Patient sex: M
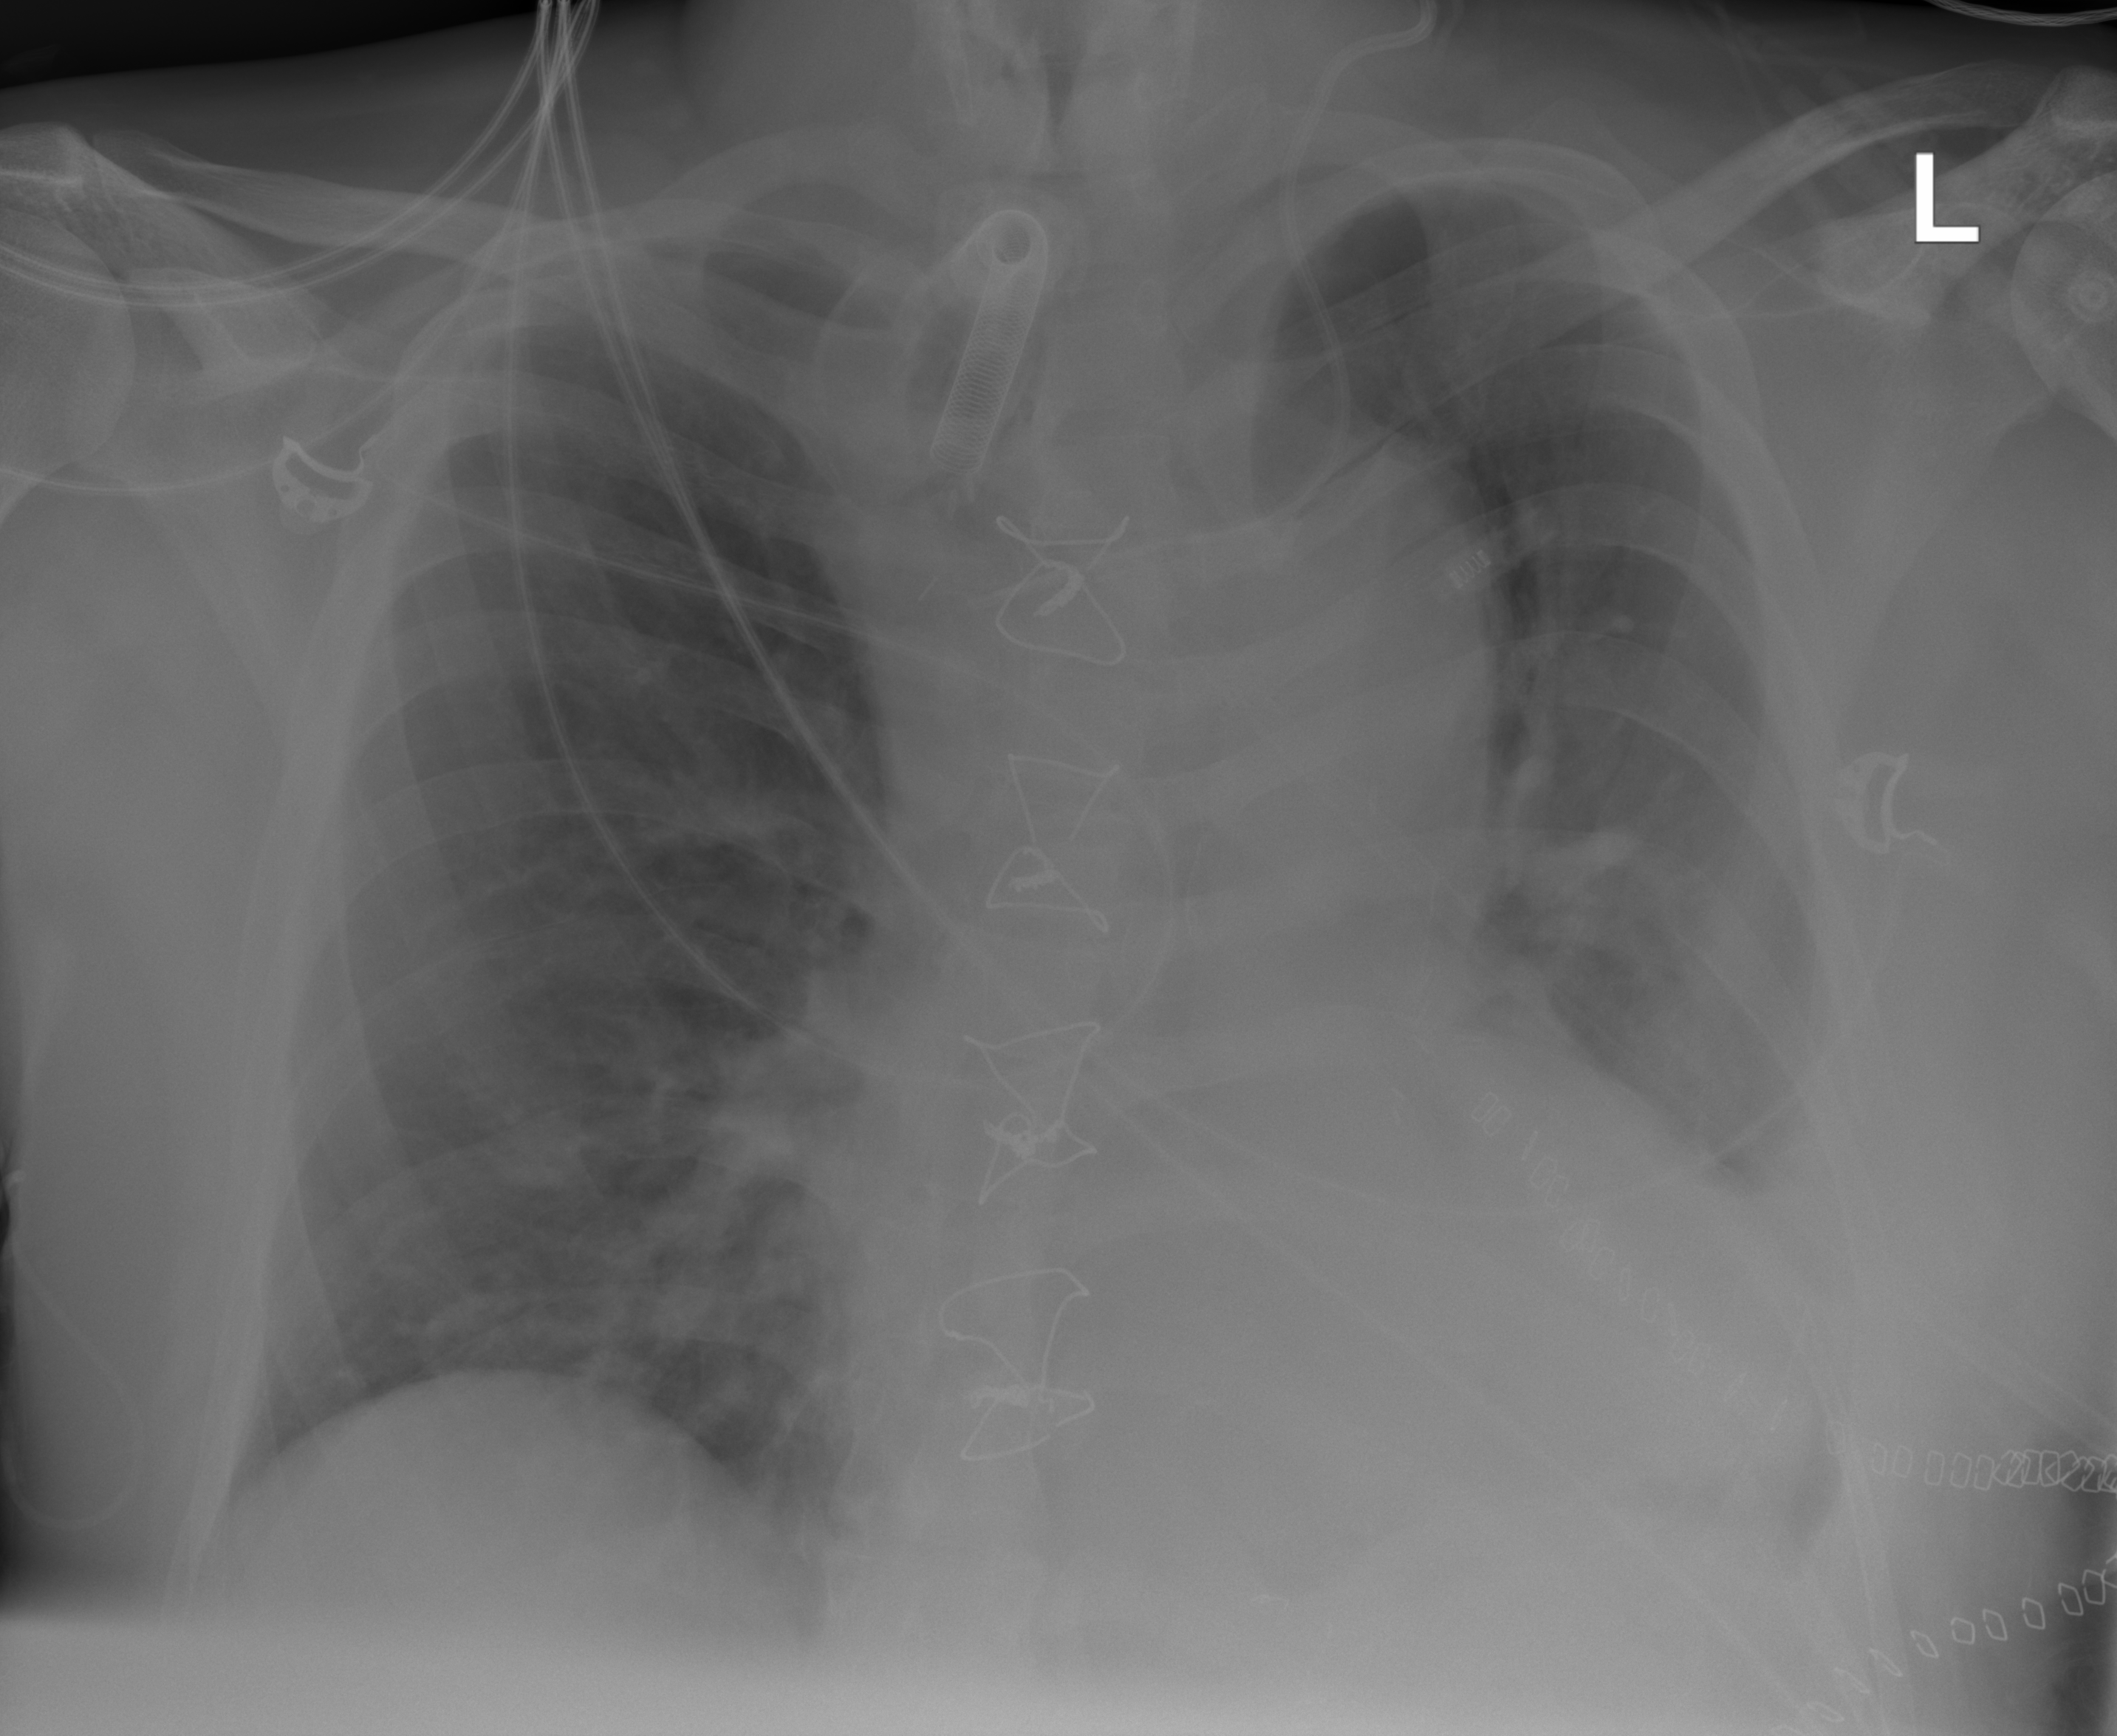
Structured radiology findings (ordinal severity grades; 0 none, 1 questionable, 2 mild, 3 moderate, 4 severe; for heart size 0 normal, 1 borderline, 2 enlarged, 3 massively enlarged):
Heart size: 2
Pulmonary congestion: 0
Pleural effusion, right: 0
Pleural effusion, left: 2
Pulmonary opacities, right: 0
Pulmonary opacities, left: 2
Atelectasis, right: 2
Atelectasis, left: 2